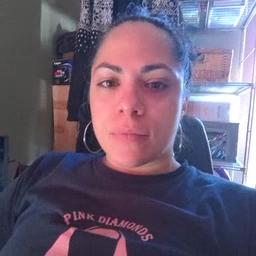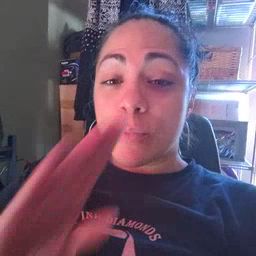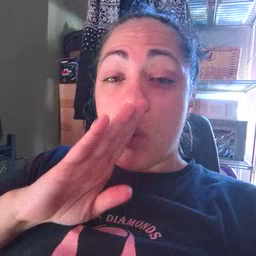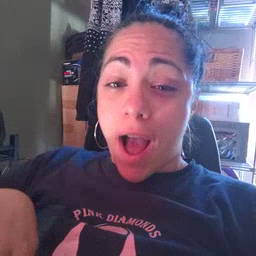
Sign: quiet